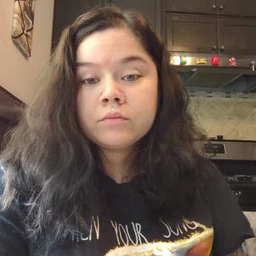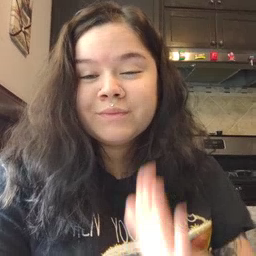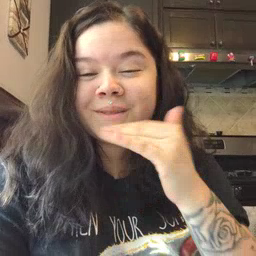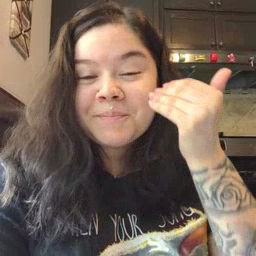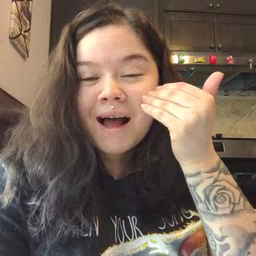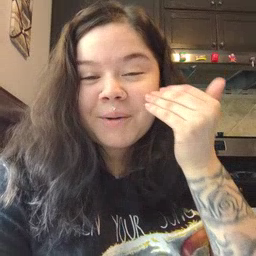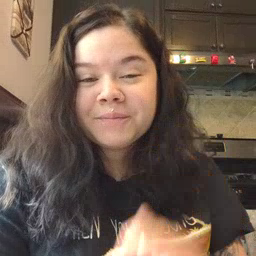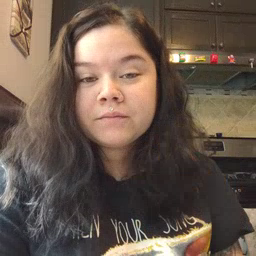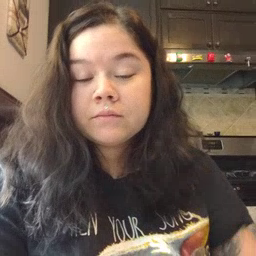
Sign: smile